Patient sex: M
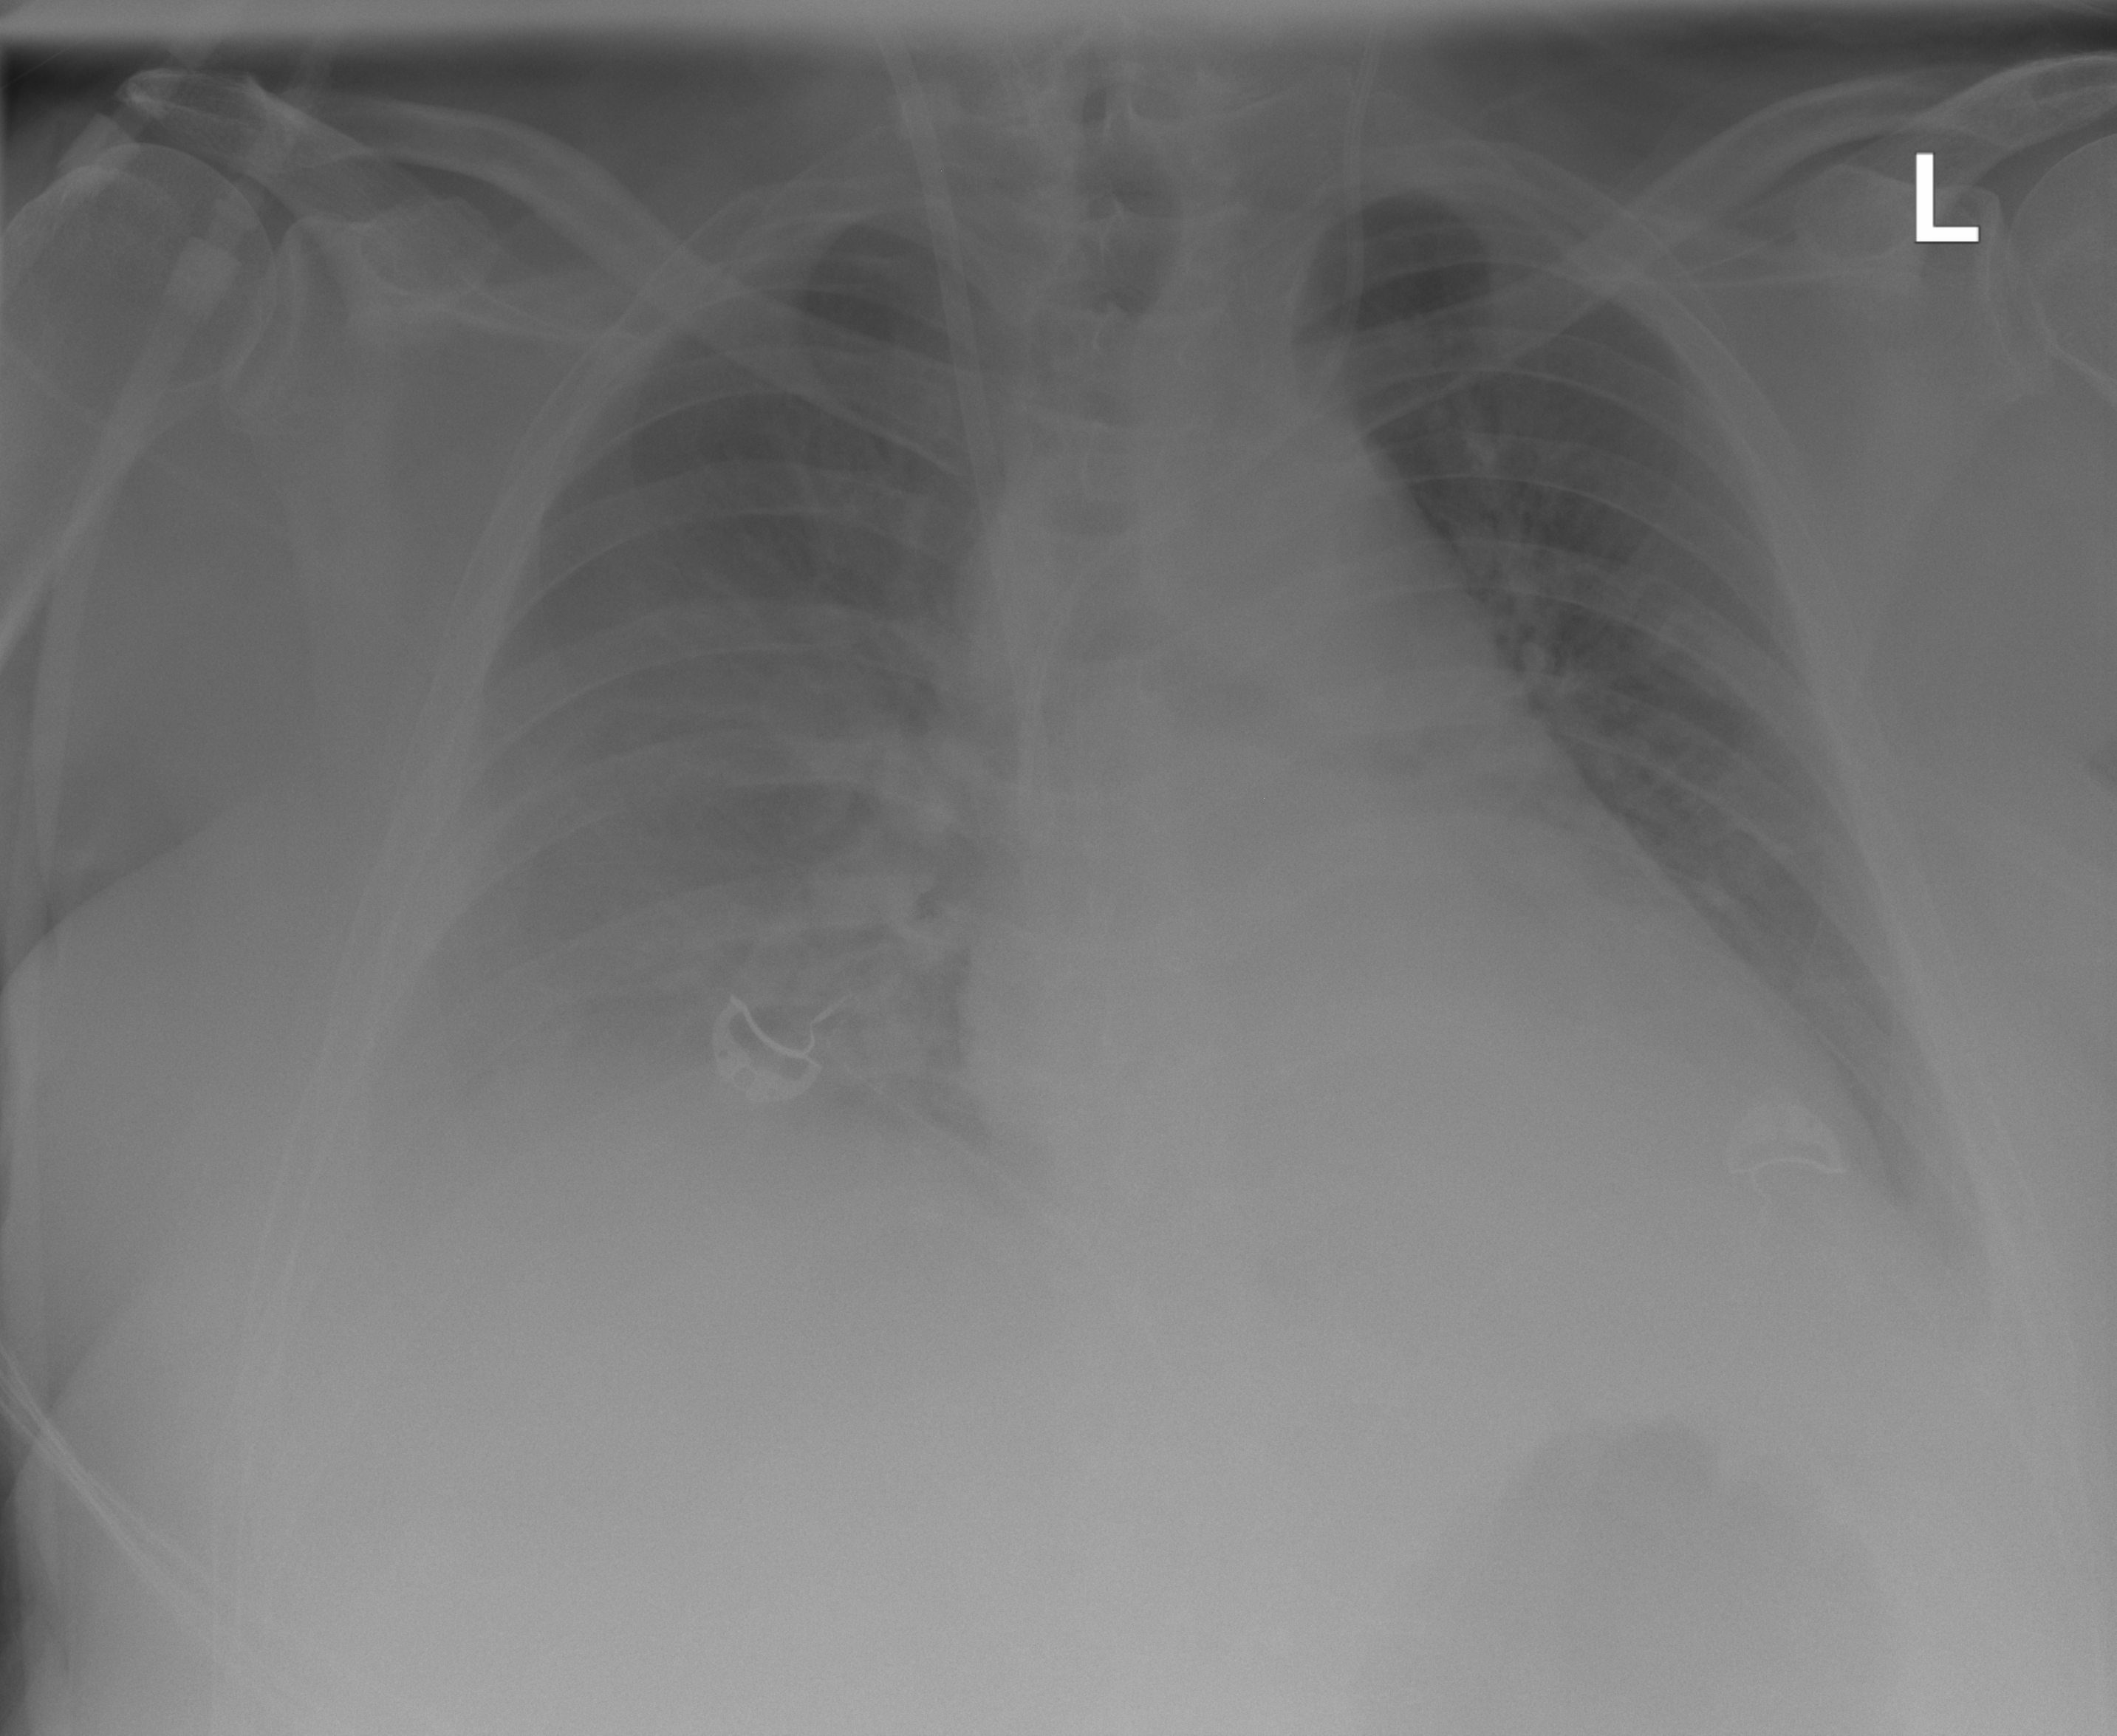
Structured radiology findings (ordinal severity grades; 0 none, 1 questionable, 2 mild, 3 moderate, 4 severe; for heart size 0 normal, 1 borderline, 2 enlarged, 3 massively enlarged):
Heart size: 0
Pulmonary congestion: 2
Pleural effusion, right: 3
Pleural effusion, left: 2
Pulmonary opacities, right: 0
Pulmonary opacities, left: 0
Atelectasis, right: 2
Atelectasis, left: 2